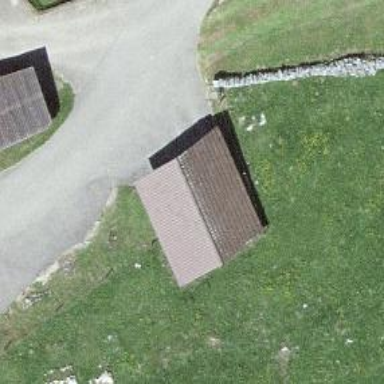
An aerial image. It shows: Garage.